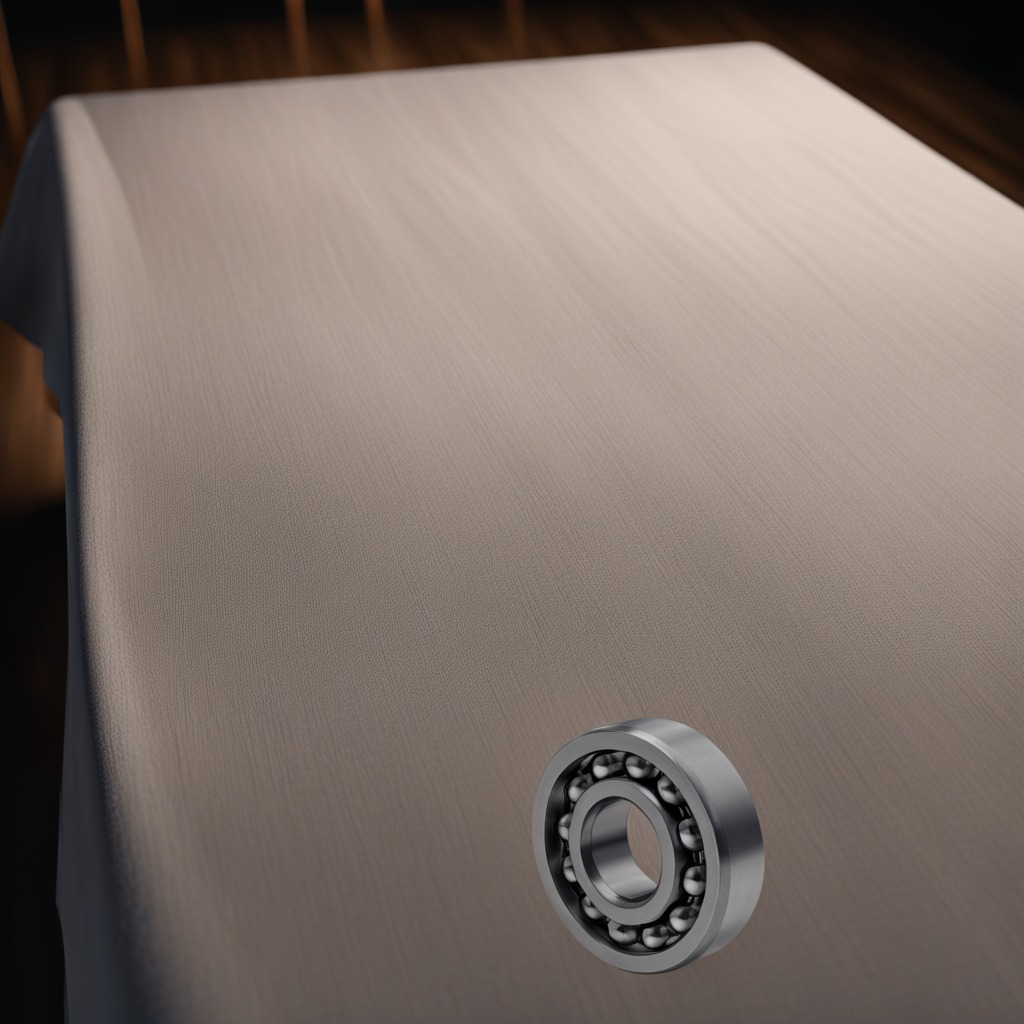
A metal ball bearing lies on a wooden table inside a workshop at night.